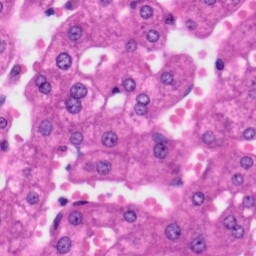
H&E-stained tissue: Liver